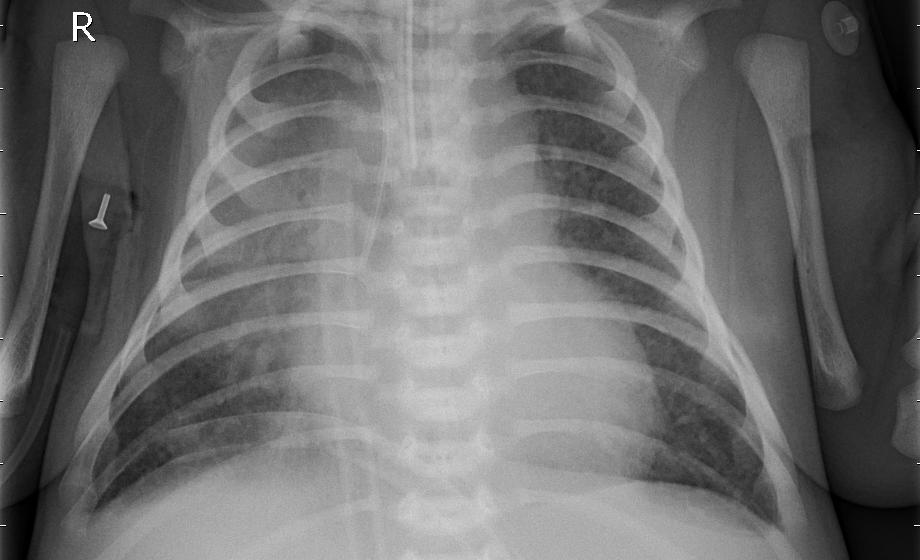
Diagnosis: PNEUMONIA